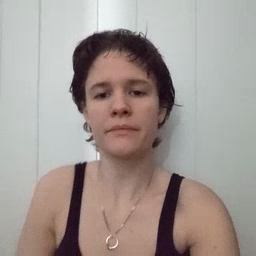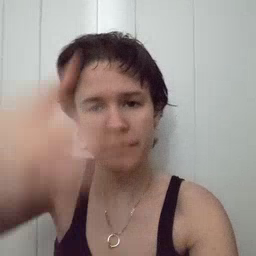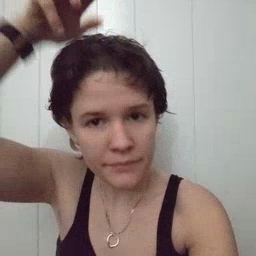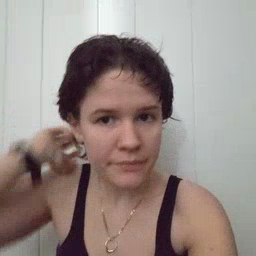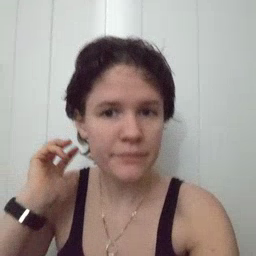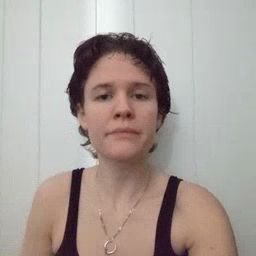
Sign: lion